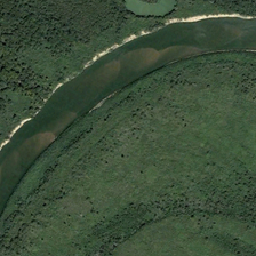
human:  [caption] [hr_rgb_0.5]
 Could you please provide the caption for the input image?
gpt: The arc across Greenland is so clear that one can see its bed.

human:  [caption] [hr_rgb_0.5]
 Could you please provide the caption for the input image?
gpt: The arc that crosses Greenland is so peaceful that people can see that bed.

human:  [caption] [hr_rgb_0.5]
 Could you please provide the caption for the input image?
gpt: This river is partially shallow in this green plain.

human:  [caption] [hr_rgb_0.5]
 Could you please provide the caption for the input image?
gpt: The arc in the form of green is so clear that people can see its bed.

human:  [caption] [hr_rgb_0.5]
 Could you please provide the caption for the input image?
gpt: Part of the river is shallow on this green plain.